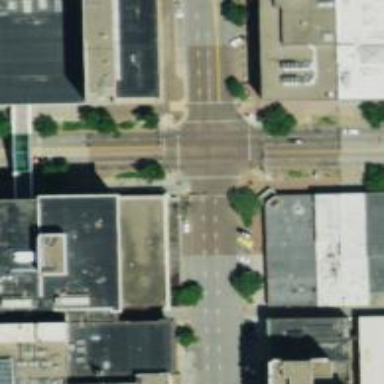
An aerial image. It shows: Crossing with marked lines on the road.